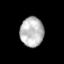
Tissue: prostate
Cell type: T cells
Senescence score: 0.3239
Nuclear area (px): 679
Mean DAPI intensity: 186.436